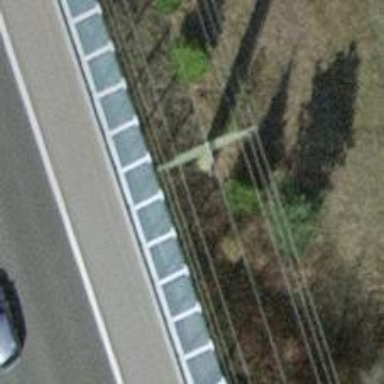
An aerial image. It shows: Power pole.